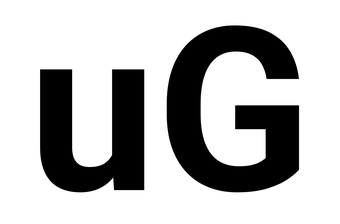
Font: Roboto_Bold